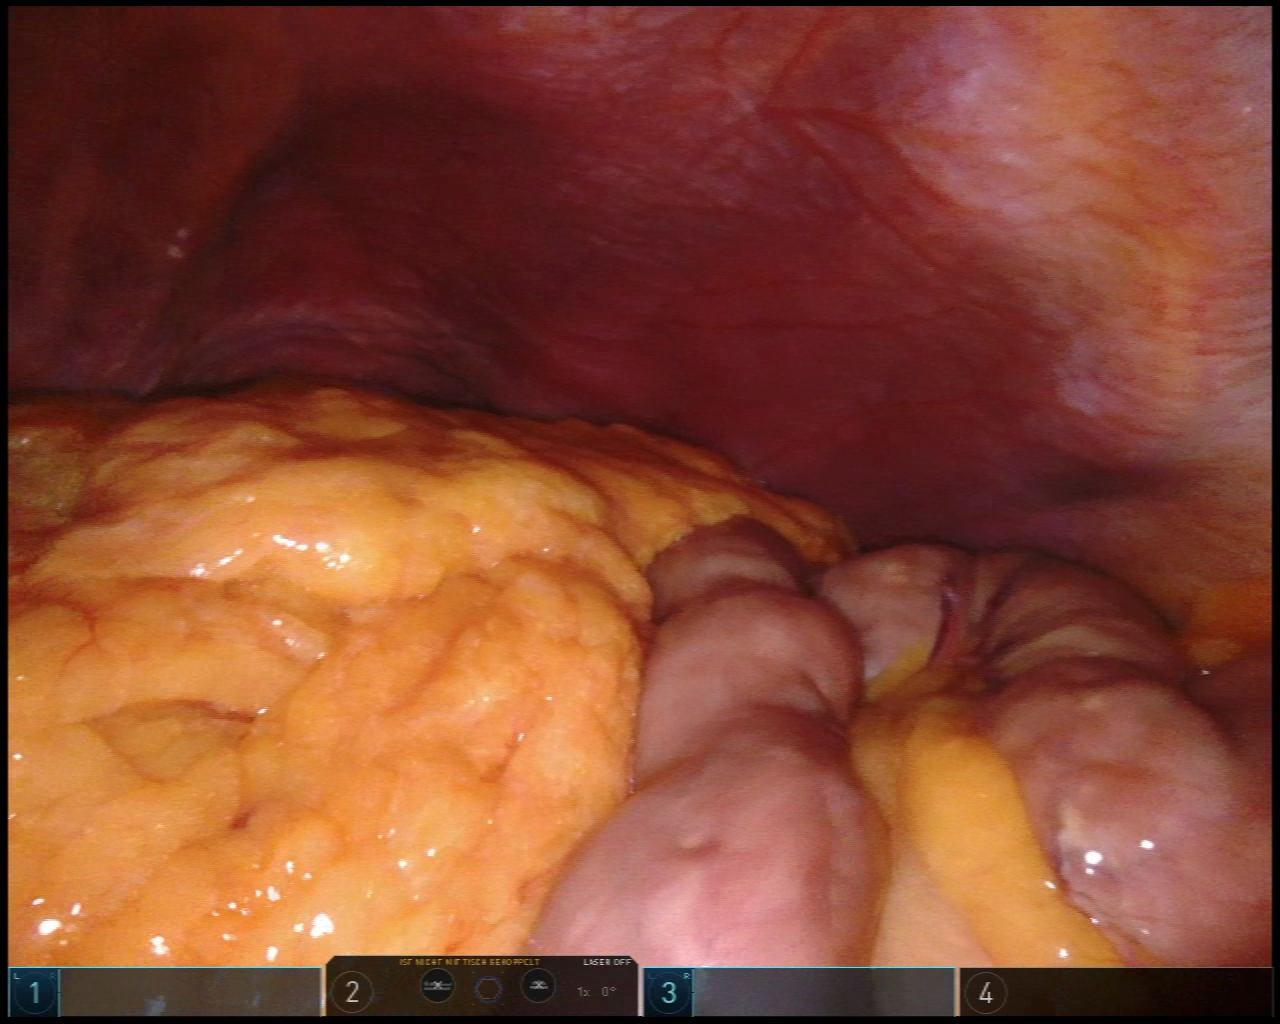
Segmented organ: small_intestine
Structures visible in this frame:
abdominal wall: yes
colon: no
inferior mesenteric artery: no
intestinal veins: no
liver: no
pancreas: no
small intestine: yes
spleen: no
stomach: no
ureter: no
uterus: no
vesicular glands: no